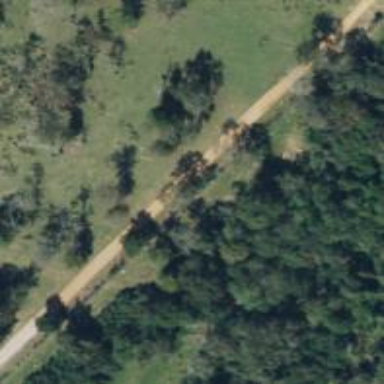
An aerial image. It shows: Service road.